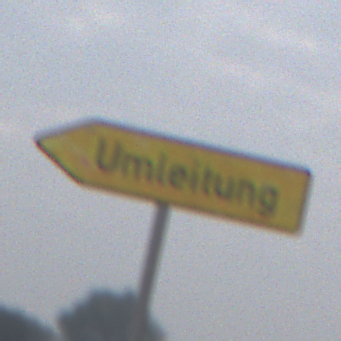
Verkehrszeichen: UmleitungswegweiserLinksweisend
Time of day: Midday
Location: Outdoor (Suburban)
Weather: Overcast
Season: NotSpecified
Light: Natural